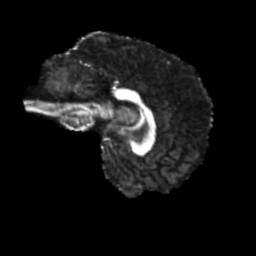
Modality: FA
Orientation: sagittal
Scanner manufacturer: siemens
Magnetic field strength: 3 T
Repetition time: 4 s
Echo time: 0.0594 s